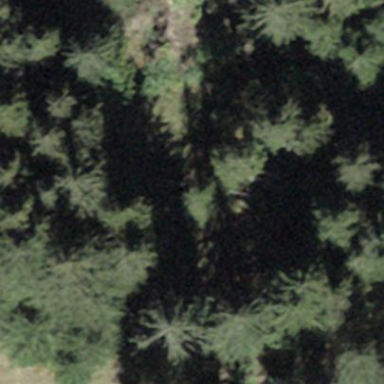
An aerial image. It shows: Forest area.